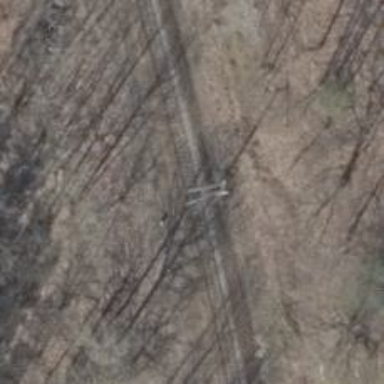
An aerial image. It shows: Railway signal.